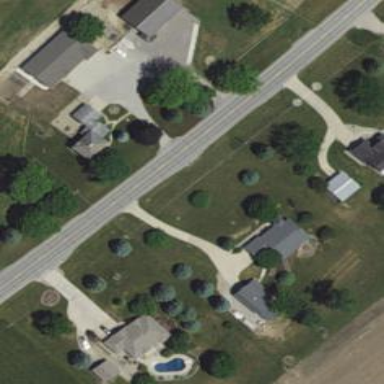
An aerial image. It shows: Driveway.